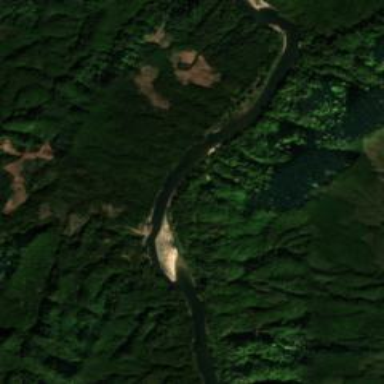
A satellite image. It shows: Beautiful river scene.